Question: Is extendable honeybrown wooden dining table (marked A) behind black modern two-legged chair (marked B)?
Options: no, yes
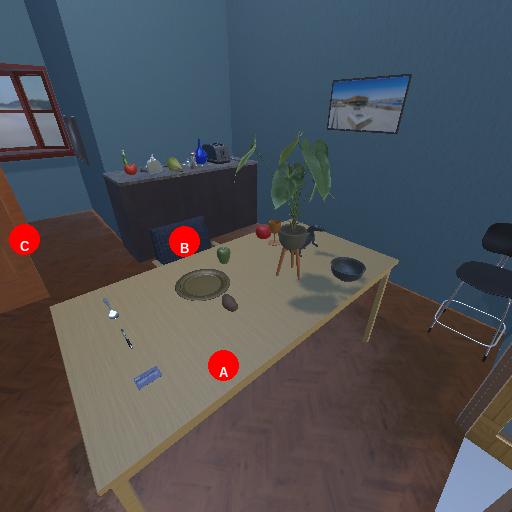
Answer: no